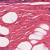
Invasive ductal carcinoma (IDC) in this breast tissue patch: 0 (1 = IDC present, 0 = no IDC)